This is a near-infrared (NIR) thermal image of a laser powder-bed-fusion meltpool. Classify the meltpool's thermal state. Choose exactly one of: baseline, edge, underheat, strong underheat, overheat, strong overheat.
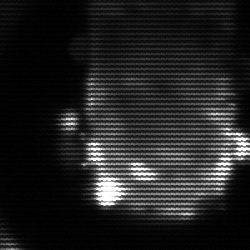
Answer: baseline